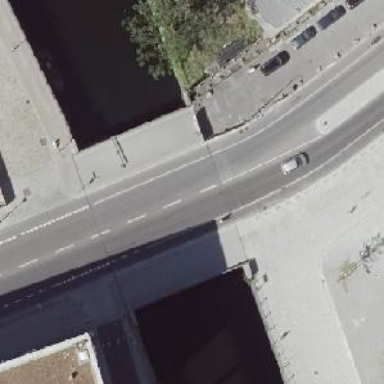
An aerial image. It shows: Tertiary road with asphalt surface. It has sidewalks on both sides and exclusive lanes for cyclists on both sides.